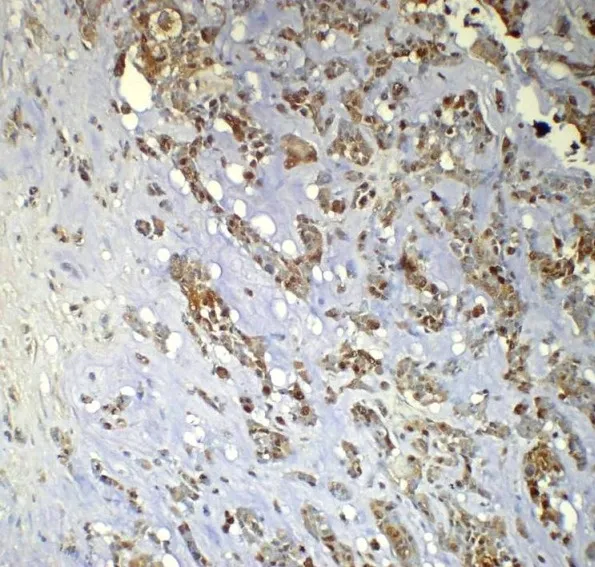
Immunohistochemical profiling: Matrix-producing tumor cells showing positive immunoexpression for S100 and negative for cytokeratin (IHC 200X).
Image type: pathology (immunostaining)